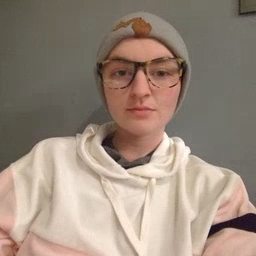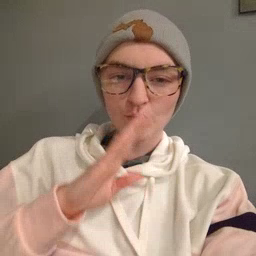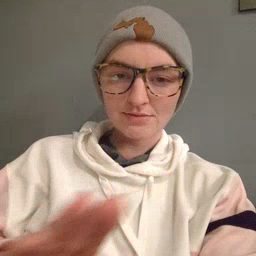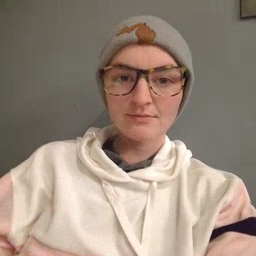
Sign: quiet